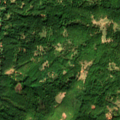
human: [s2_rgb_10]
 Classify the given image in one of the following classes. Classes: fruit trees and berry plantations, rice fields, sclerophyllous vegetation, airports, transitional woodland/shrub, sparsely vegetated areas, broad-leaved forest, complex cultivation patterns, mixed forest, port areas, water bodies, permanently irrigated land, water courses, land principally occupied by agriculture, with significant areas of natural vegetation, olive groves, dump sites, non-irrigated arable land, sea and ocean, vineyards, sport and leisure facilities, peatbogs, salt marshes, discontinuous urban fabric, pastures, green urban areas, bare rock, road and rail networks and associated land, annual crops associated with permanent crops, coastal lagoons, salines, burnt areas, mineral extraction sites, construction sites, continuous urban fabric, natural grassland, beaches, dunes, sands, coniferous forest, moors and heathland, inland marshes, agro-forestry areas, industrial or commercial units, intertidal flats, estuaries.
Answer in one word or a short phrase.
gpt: land principally occupied by agriculture, with significant areas of natural vegetation, broad-leaved forest, transitional woodland/shrub